Field crop: maize
Growth stage: 2
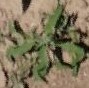
Species: atriplex